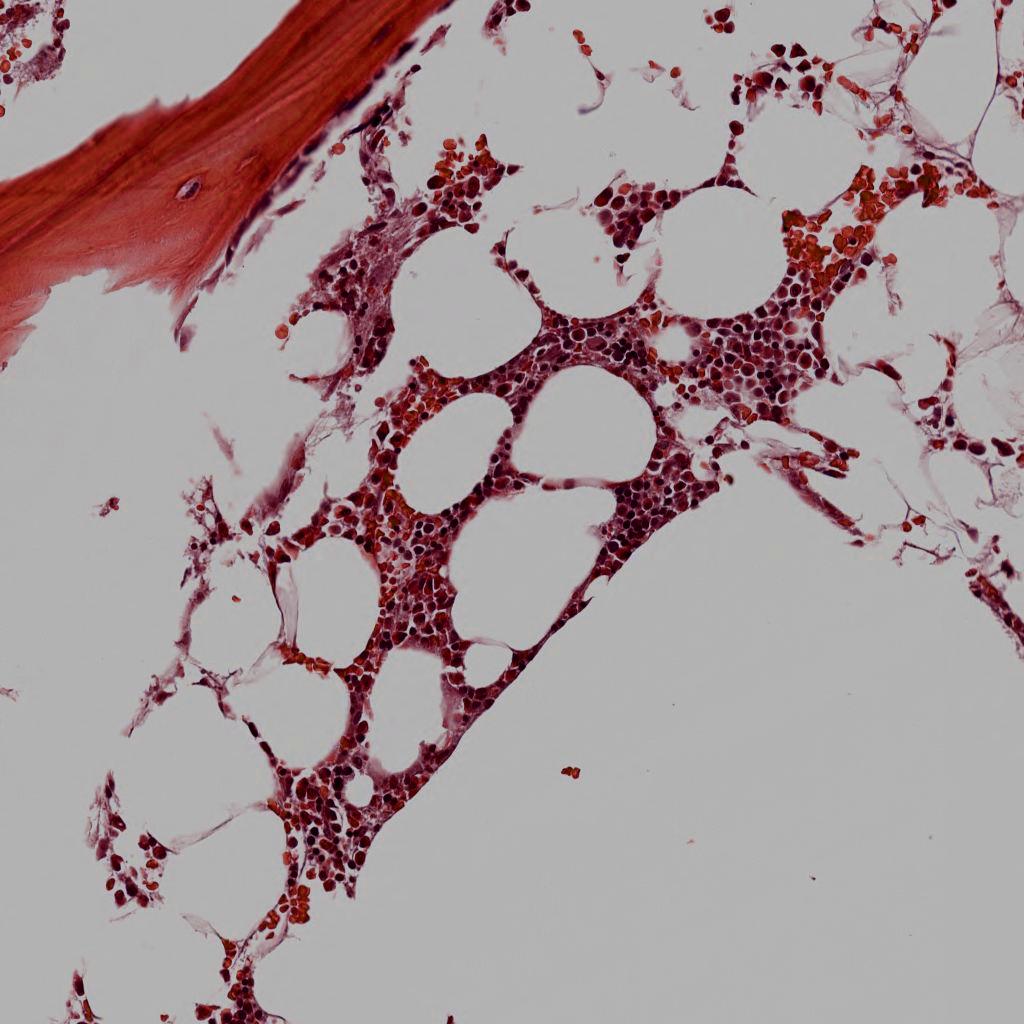
Label: Non-Tumor